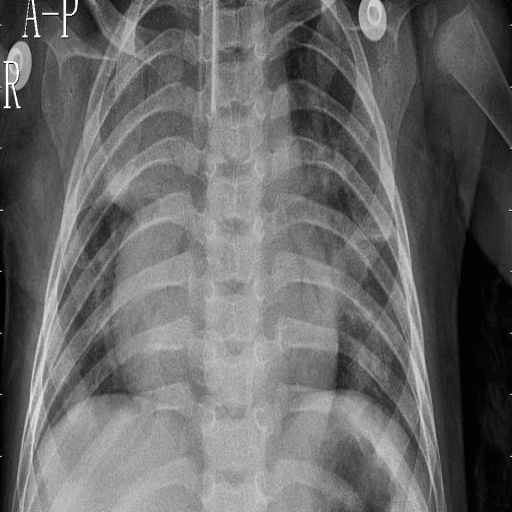
Finding: PNEUMONIA